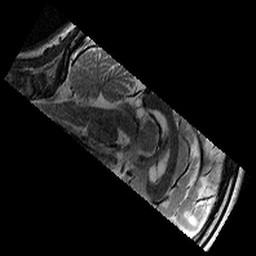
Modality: T2w
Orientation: sagittal
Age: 12
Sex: female
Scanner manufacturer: siemens
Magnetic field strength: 3 T
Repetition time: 9.23 s
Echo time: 0.067 s